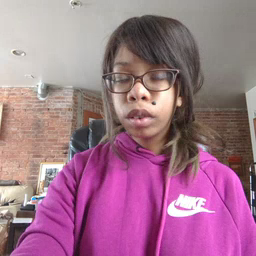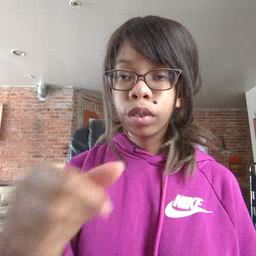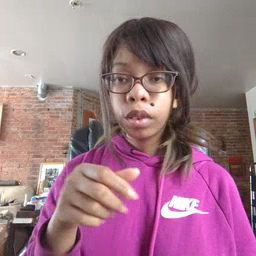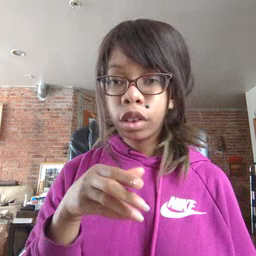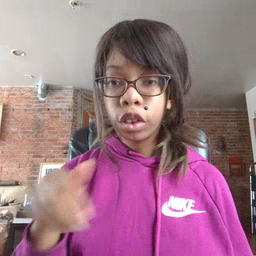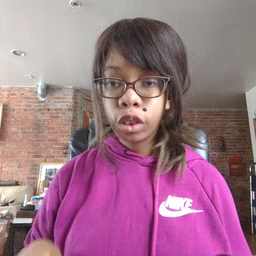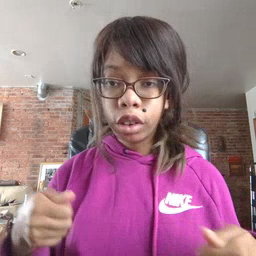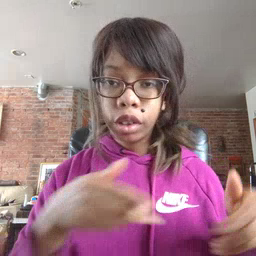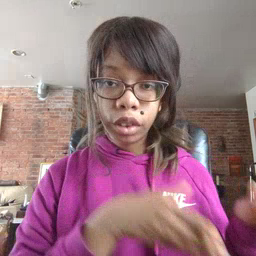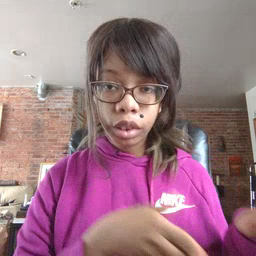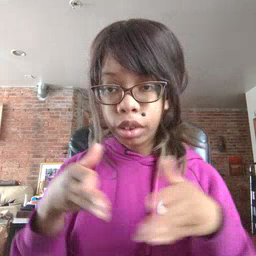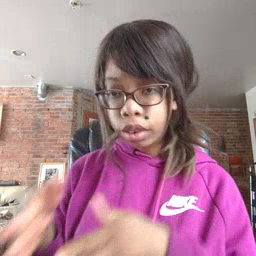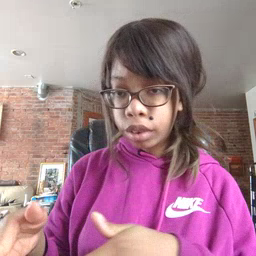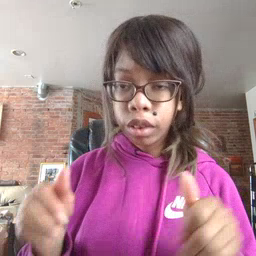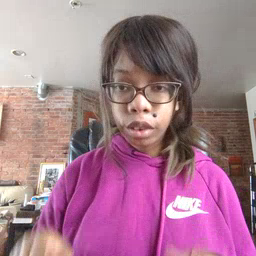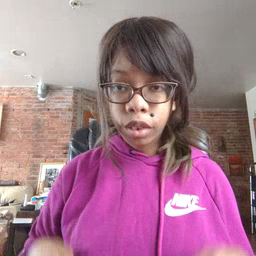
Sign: jeans